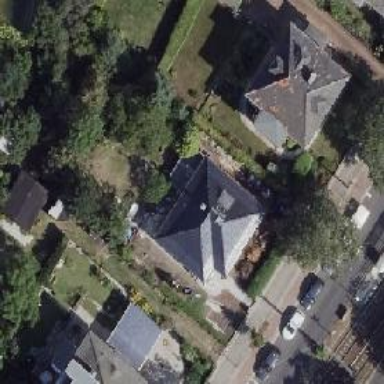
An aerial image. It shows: Detached building with hipped roof shape.